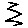
Label: zigzag